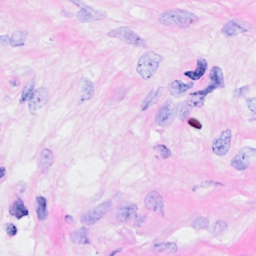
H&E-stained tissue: Breast